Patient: sex F, age 62
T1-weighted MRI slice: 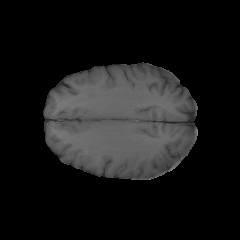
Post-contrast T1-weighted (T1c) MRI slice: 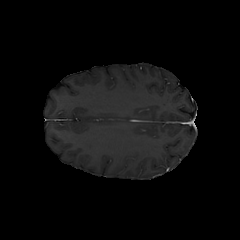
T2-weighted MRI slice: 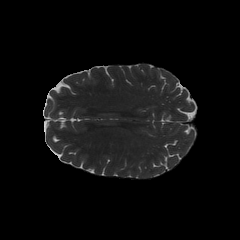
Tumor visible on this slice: no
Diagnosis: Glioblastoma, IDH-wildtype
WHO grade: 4